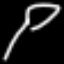
Label: leaf